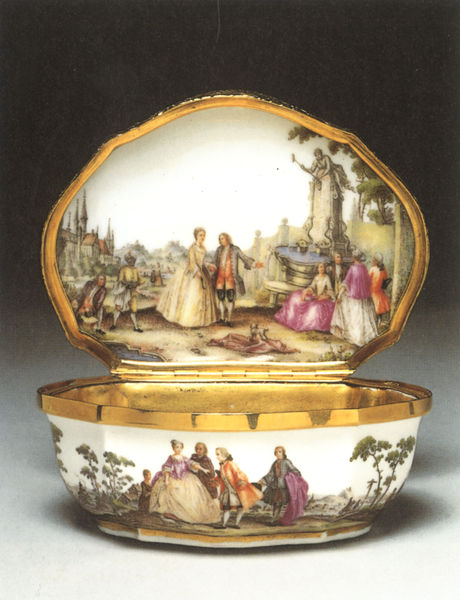
Titel: Tabatiere mit Watteauszenen
Institution: Privatbesitz
Schlagwörter: baum, blau, mann, weiß, bäume, gelb, grün, menschen, stadt, bunt, frau, haar, kleid, dame, haus, hund, rot, gesellschaft, rock, barock, schale, kirche, gold, mantel, decke, paar, renaissance, brunnen, keramik, statue, lila, violett, dekor, foto, fotografie, deckel, gefäß, dose, porzellan, violet, scharniere, schatulle, porzelan, brunne, emaille, emailie, karamik, enmänner